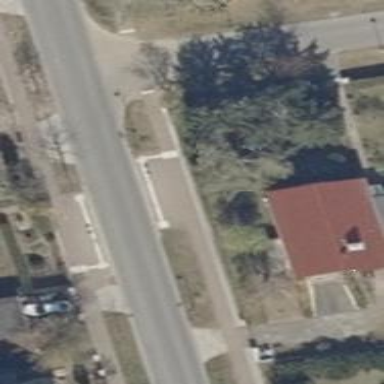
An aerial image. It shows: Sidewalk.